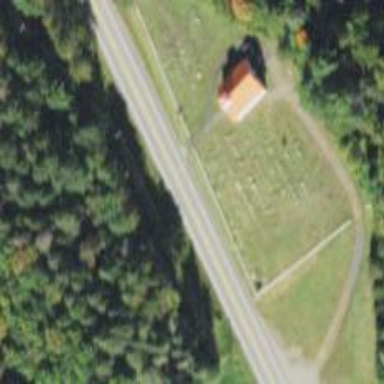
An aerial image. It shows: Cemetery.